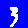
Digit: 3